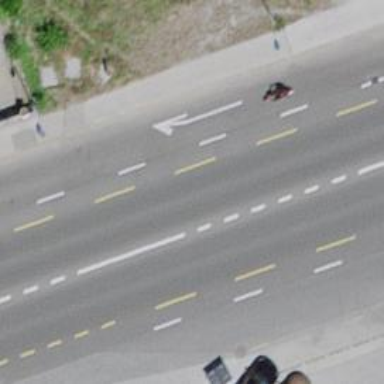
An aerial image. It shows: Primary road with asphalt surface and designated cycle lane.